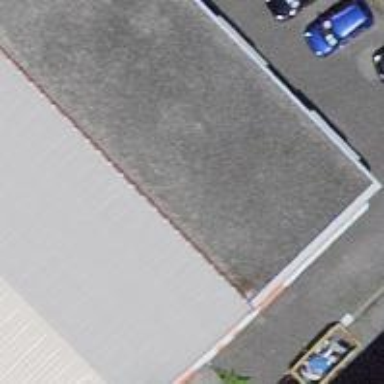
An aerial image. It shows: Shop that sells cars.